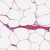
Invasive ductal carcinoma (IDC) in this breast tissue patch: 0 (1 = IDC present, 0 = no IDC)